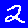
Digit: 2